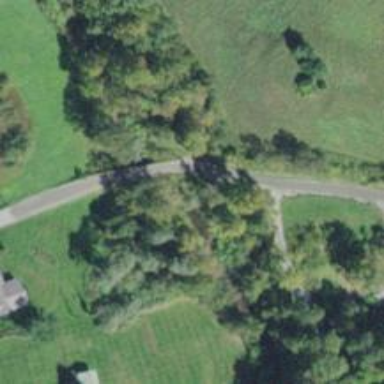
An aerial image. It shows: Residential road with bridge.